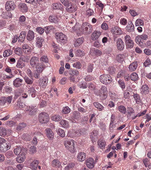
Tumor epithelial tissue: yes
Tumor-associated stroma tissue: yes
Normal tissue: no